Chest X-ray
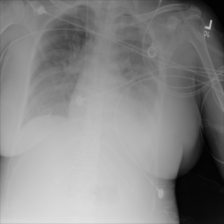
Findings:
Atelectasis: negative
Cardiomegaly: negative
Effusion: negative
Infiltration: negative
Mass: negative
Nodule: negative
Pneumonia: negative
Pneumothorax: negative
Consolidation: negative
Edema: negative
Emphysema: negative
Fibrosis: negative
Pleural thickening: negative
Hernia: negative